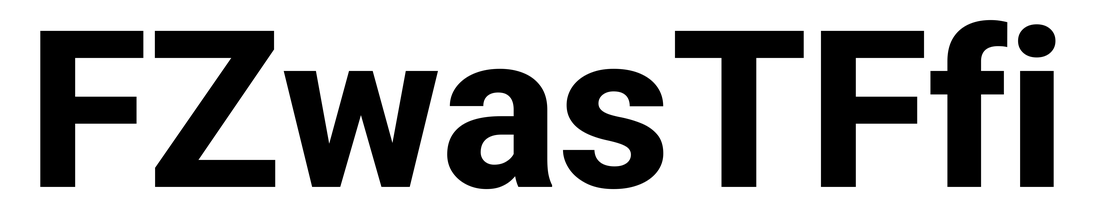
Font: Roboto_ExtraBold